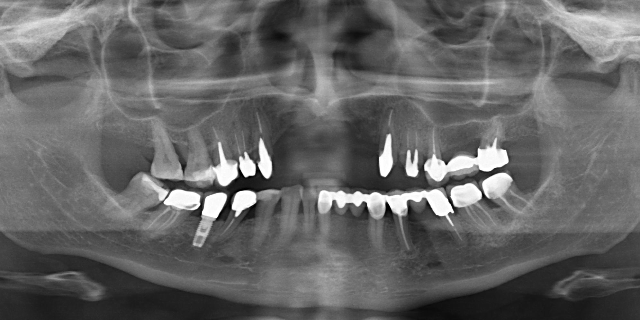
adult